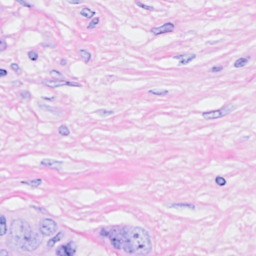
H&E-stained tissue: Breast